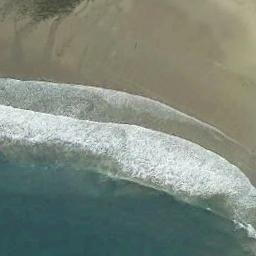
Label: beach